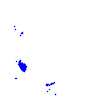
Particle: electron